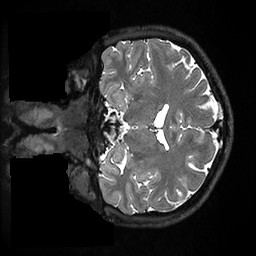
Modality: T2w
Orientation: coronal
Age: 24
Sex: male
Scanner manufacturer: ge
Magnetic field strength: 3 T
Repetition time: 3.202 s
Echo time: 0.06656 s